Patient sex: M
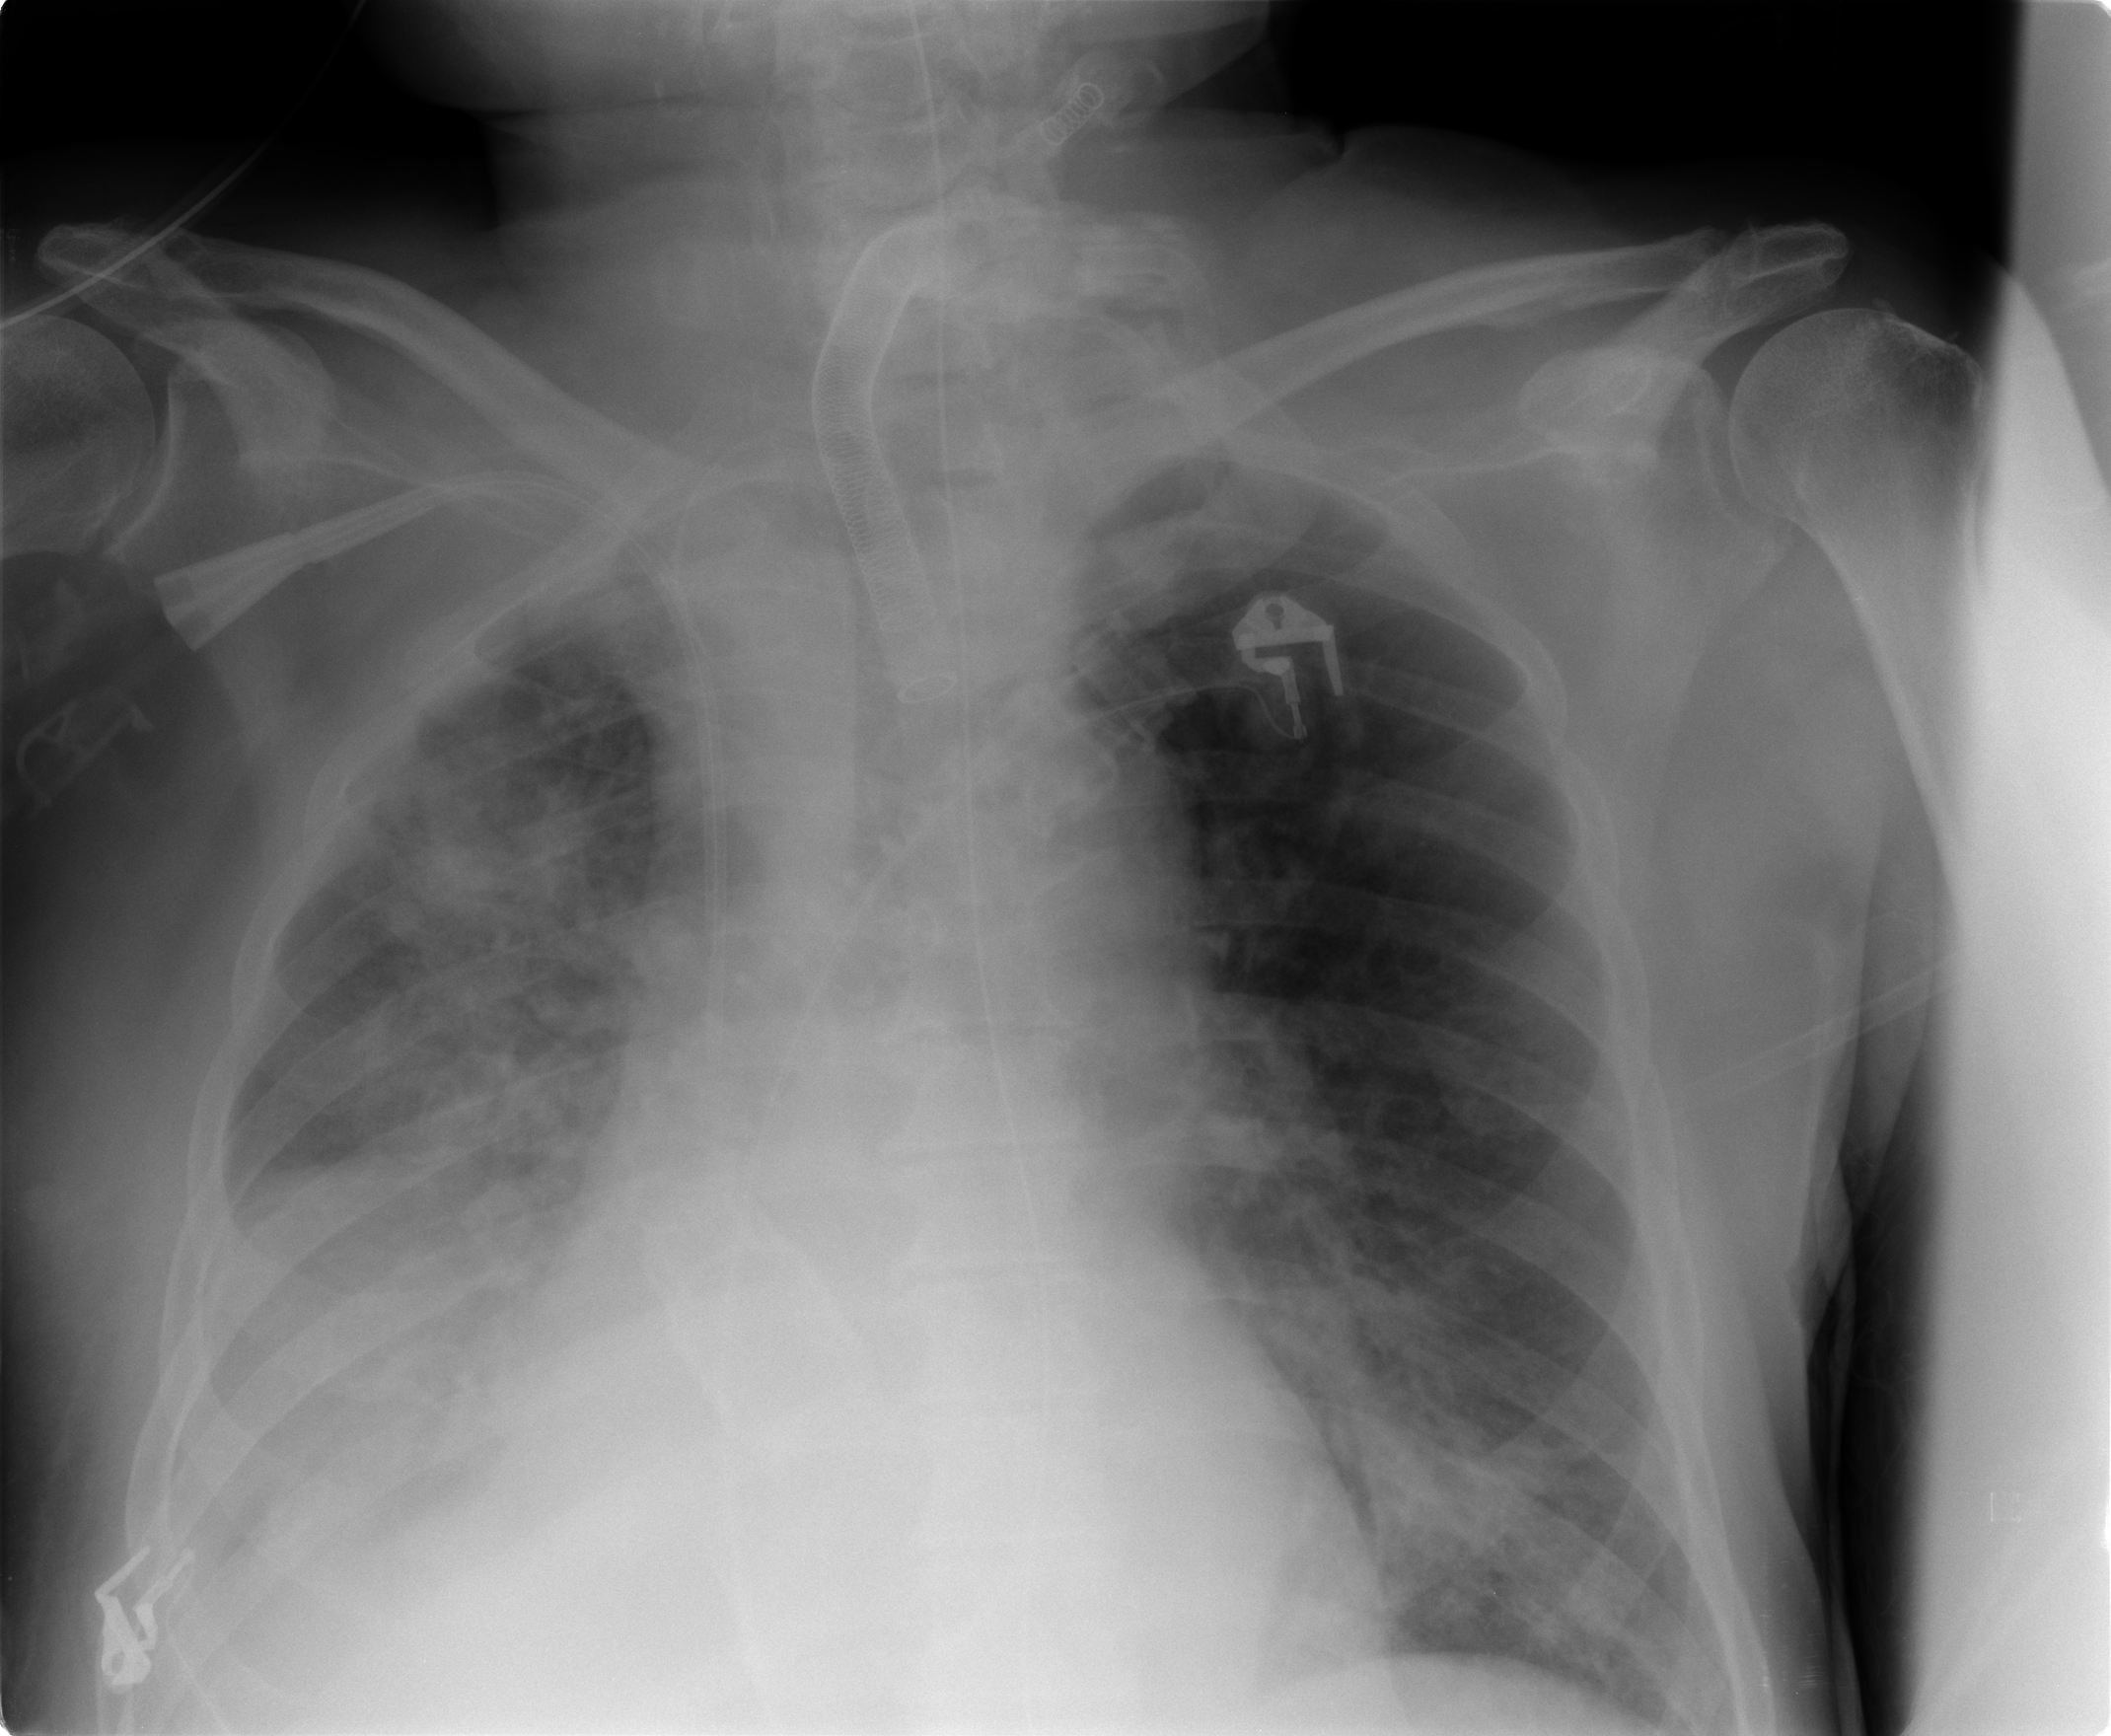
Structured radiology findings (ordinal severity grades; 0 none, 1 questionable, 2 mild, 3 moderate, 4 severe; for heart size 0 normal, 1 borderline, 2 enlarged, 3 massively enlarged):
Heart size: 2
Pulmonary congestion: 2
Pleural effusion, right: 3
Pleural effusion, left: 0
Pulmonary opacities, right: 3
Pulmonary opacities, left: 2
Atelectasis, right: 2
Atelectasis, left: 2